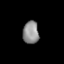
Tissue: lung
Cell type: Epithelial cells
Senescence score: 0.2243
Nuclear area (px): 355
Mean DAPI intensity: 142.285